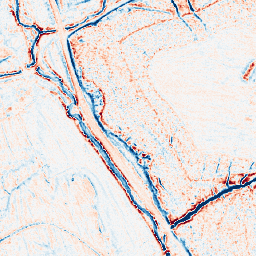
Category: edge_preserving
Decomposition family: anisotropic_diffusion
Decomposition parameters: iterations: 10
kappa: 50
gamma: 0.15
Upsampling method: area
Upsampling parameters: scale: 2
Upsampling scale: 2